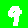
Digit: 9